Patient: sex M, age 53
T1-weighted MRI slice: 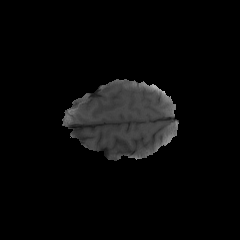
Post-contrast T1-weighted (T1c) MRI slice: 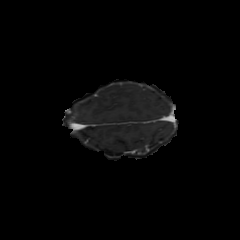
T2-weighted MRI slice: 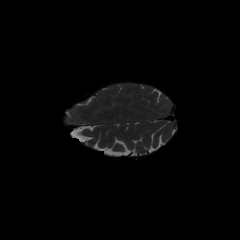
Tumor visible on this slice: no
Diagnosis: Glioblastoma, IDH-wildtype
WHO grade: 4